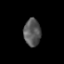
Tissue: skin
Cell type: Others
Senescence score: 0.728
Nuclear area (px): 456
Mean DAPI intensity: 87.281